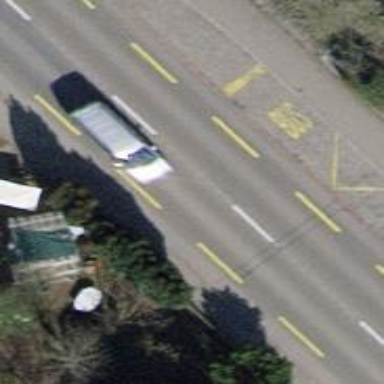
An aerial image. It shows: Asphalt road with primary highway designation. It includes separate cycle lane and sidewalk.